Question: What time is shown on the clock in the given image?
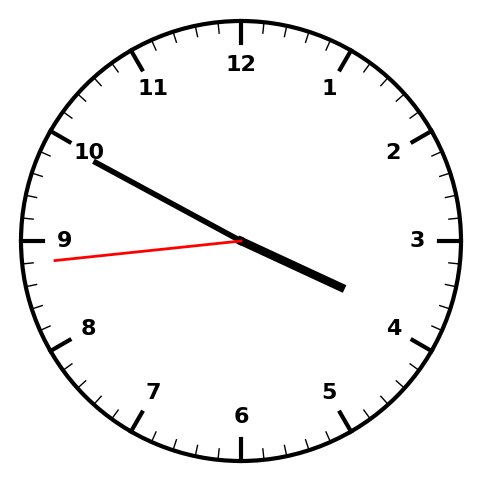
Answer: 03:49:44